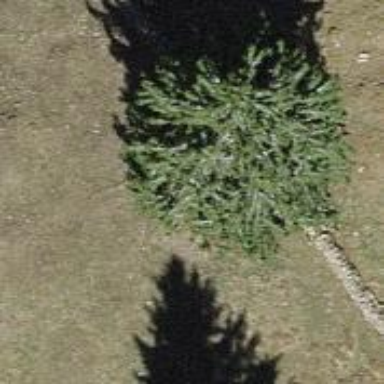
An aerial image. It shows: Evergreen needle-leaved tree typically found in agricultural areas.